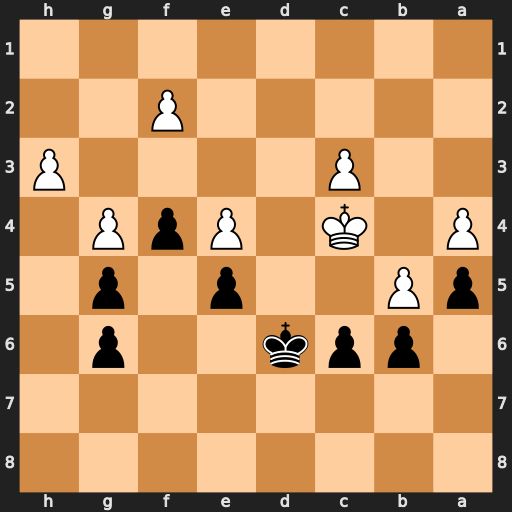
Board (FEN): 8/8/1ppk2p1/pP2p1p1/P1K1PpP1/2P4P/5P2/8
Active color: b
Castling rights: -
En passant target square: -
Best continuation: f3 bxc6 Kxc6